Question: I'm using this partial view
'''
@model CreateConfigEntityModel
<div class="row">
@using (Ajax.BeginForm("AddElement", "MerchantSites", new { merchantId = @Model.MerchantId }, new AjaxOptions
{
HttpMethod = "POST",
OnSuccess = "alert('ok')"
},
new { id = "addConfigForm" }
))
{
@Html.LabelFor(m => m.EntityName)
@Html.TextBoxFor(m => m.EntityName)
@Html.ValidationMessageFor(m => m.EntityName)
@Html.LabelFor(m => m.DefaultValue)
@Html.TextBoxFor(m => m.DefaultValue)
@Html.ValidationMessageFor(m => m.DefaultValue)
<input type="submit" value="Ajouter" class="tiny button" />
}
</div>
'''
Controller
'''
public JsonResult AddElement(CreateConfigEntityModel model)
{
if (ModelState.IsValid)
{
_merchantSitesManager.AddEntity(model.EntityName, model.DefaultValue);
return Json(new { code = 1 }, JsonRequestBehavior.AllowGet);
}
else
return Json(new { code = 0 }, JsonRequestBehavior.AllowGet);
}
'''
This is what shows after submitting the form (item gets added correctly)

Not sure what I'm doing wrong.
Using jQuery JavaScript Library v2.1.1
I have in my web.config
'''
<add key="ClientValidationEnabled" value="true" />
<add key="UnobtrusiveJavaScriptEnabled" value="true" />
'''
I'm calling my partial view like this
'''
@{ Html.RenderPartial("_CreateConfigEntity", new CreateConfigEntityModel(Model.MerchantId)); }
'''
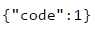
Answer: Assuming you have a brand new project, you need to do the following things to get this working. The ASP.NET MVC template does support unobtrusive AJAX out of the box:
1. Add the "Microsoft.jQuery.Unobtrusive.Ajax" package from Nuget into your project. You can do this by right-clicking on the project and choosing "Manage Nuget Packages."
2. Add "jquery.unobtrusive-ajax.js" to your page. If you're using the "bundling" feature in System.Web.Optimization, one easy way would be to add it to the jQuery bundle: bundles.Add(new ScriptBundle("~/bundles/jquery")
.Include("~/Scripts/jquery-{version}.js")
.Include("~/Scripts/jquery.unobtrusive-ajax.js"));
You can also just add a <script> tag that points to the script.
Assuming the page is loading jQuery jquery.unobtrusive-ajax.js, the code you posted should work.